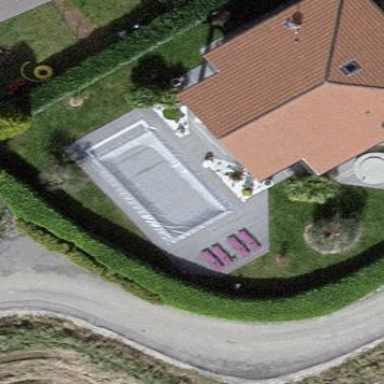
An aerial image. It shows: Swimming pool located in leisure land.